Question: I am trying to open an excel file through 'open file dialog' but I am getting the following error

this the code i'v written, lemme know where it goes wrong
'''
Excel.Application excelApp = new Excel.Application();
Excel.Workbook newWorkbook = excelApp.Workbooks.Add();
Excel.Workbook excelWorkbook = null;
OpenFileDialog ofd = new OpenFileDialog();
ofd.Filter = "Excel Files |*.xlsx";
ofd.InitialDirectory = @"C:";
if (ofd.ShowDialog() == DialogResult.OK)
{
string path = System.IO.Path.GetFullPath(ofd.FileName);
try
{
excelWorkbook = excelApp.Workbooks.Open(path,
0, false, 5, "", "", false, Excel.XlPlatform.xlWindows, "",
true, false, 0, true, false, false);
}
catch (Exception theException)
{
String errorMessage;
errorMessage = "Error: ";
errorMessage = String.Concat(errorMessage, theException.Message);
errorMessage = String.Concat(errorMessage, " Line: ");
errorMessage = String.Concat(errorMessage, theException.Source);
MessageBox.Show(errorMessage, "Error");
}
}
'''
I am doing this coz I need to get values from the excel sheet. Please let me know if you require more details.
Edit -: when I looked closely I understood that the message box is not prompted for the first trial of opening the file, but the file does not open and then the message box appears during every successive trial of opening it.
As suggested by @Pankaj, I tried adding Finally at the bottom but I still get the message box after 2nd trial of opening the file.
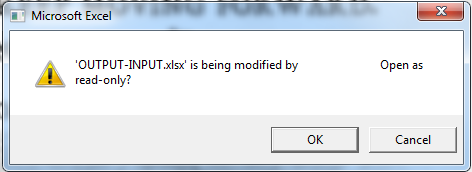
Answer: Well, a missing line in the code was -: 'excelApp.Visible = true;'
the code now looks like-:
'''
excelWorkbook = excelApp.Workbooks.Open(path,
0, false, 5, "", "", false, Excel.XlPlatform.xlWindows, "",
true, false, 0, true, false, false);
// do the operations on file
.
.
// open the file here
excelApp.Visible = true;
'''
As suggested by @Pankaj, I applied
'''
finally
{
excelWorkbook.Close();
excelApp.Application.Quit();
Marshal.ReleaseComObject(excelApp);
}
'''
but the problem with this is that the file closes immediately as we close workbook and excel application and I do not want the file to close as I would perform operations and user would then view the excel file. Also, closing application and workbook throws an if the user does not choose any file and closes the file dialogue. So I improved the the block and it now looks like
'''
finally
{
Marshal.ReleaseComObject(excelApp);
}
'''
There is just one catch though, a new file along with the selected file is opened, its not a problem as of now but I am working on closing the newly opened file. thank you for your answeres @pankaj and @Csaba. :)